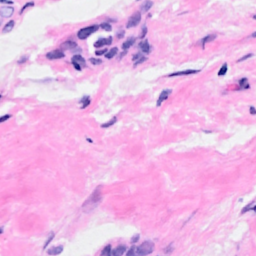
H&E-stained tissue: Breast